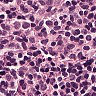
Metastatic tissue present: no